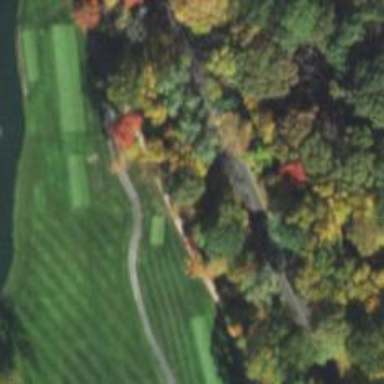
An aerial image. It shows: Path for both roads and golfers.